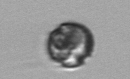
Label: Dinophyceae